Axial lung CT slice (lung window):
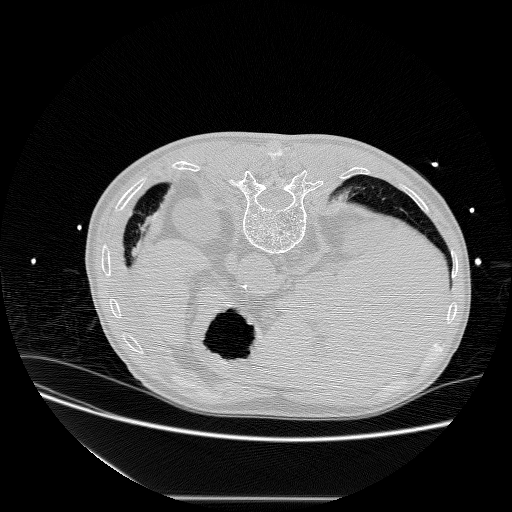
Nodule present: no